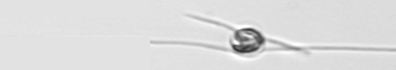
Label: Chaetoceros_danicus